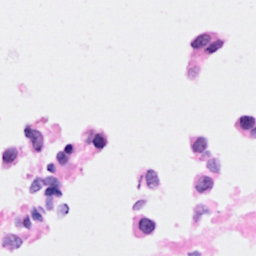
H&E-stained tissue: Breast